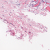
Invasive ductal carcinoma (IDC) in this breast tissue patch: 0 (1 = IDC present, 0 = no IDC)